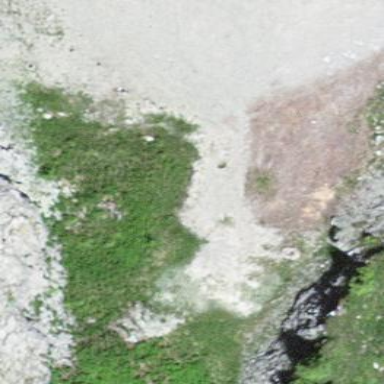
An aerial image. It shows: Natural scree.